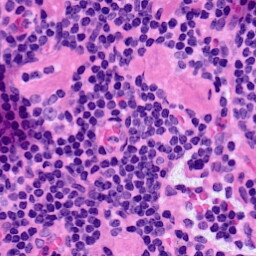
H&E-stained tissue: LymphNode